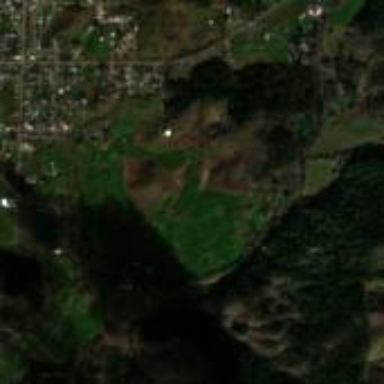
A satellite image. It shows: Golf course surrounded by greenery.